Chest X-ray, PA view. Patient: 77 years old, sex M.
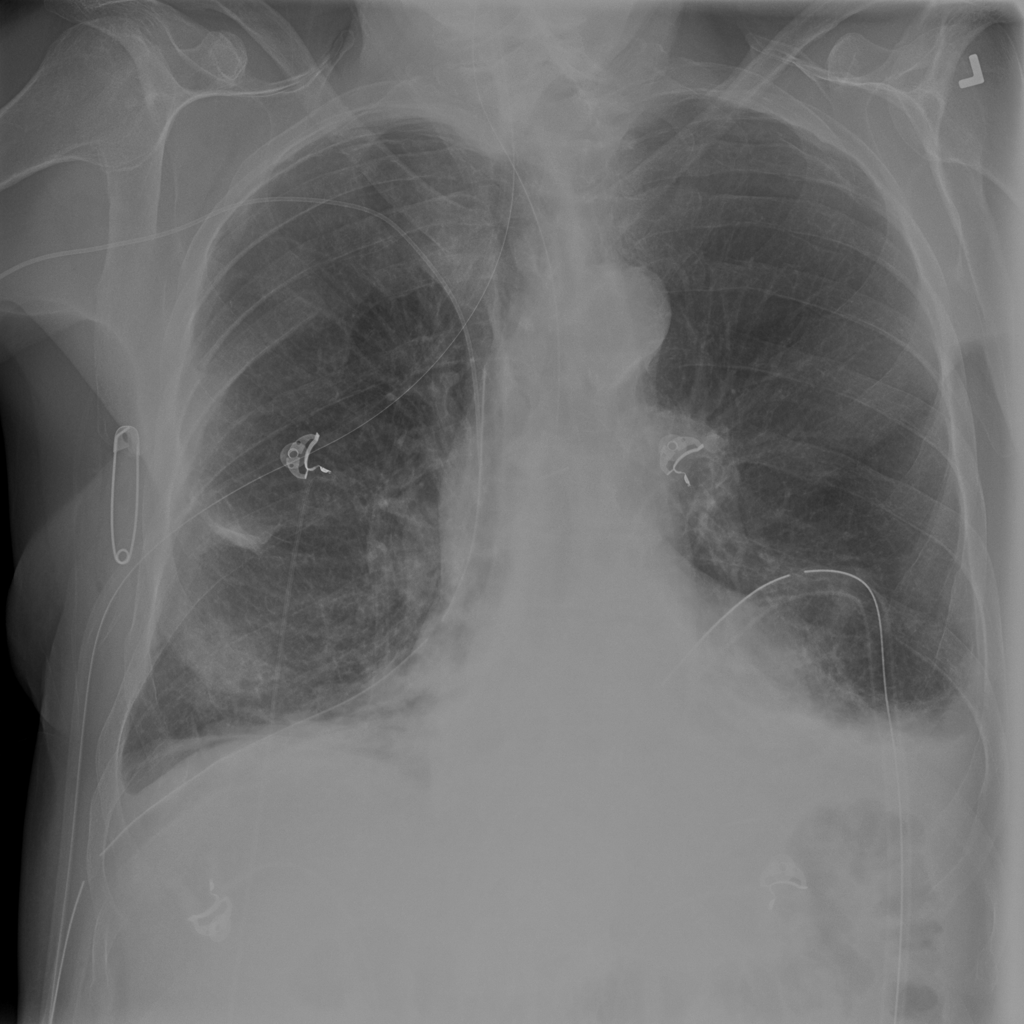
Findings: Atelectasis, Consolidation